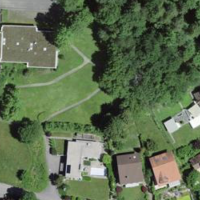
EUNIS habitat code: 55
Species observed at this site:
Lysimachia punctata